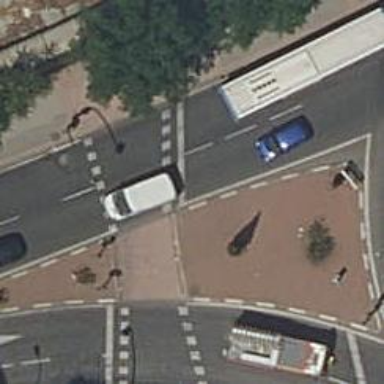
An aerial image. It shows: Footway crossing with traffic signals and central island.